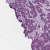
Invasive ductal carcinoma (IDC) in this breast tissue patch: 1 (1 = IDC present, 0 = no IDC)